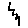
Label: zigzag